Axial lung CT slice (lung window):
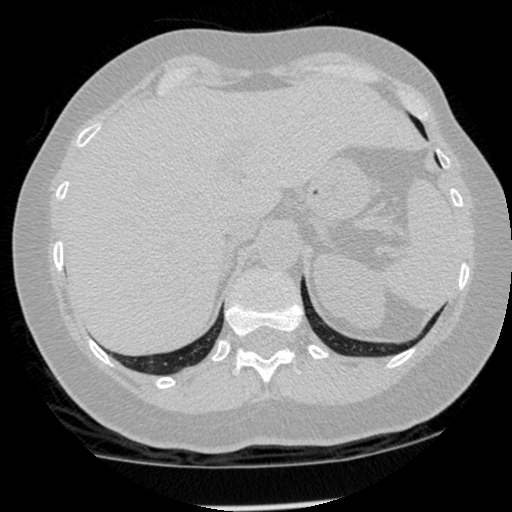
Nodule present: no